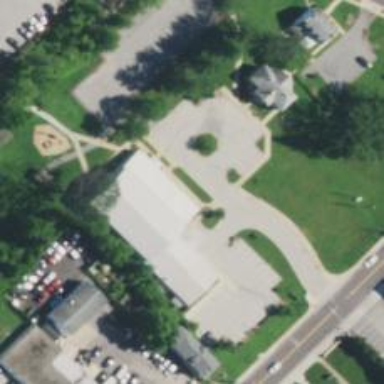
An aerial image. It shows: Community centre building.